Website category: jobs
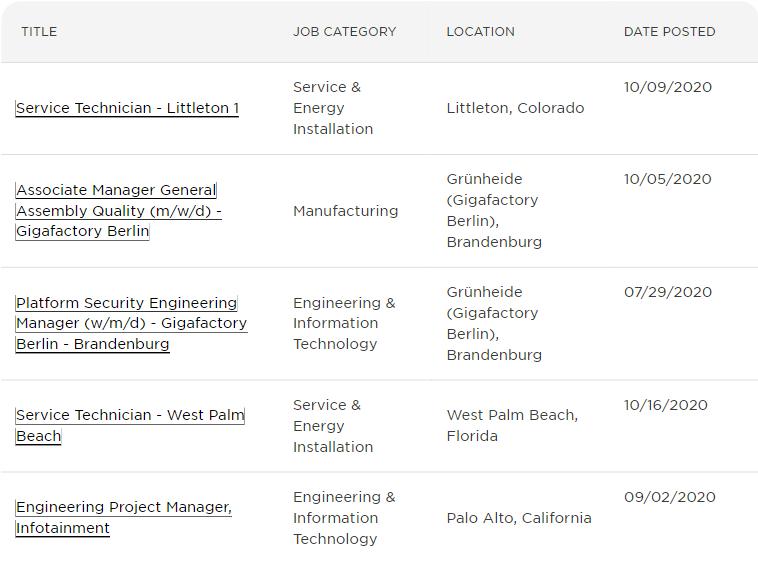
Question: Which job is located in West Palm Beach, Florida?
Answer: Service Technician - West Palm Beach